Field crop: tomato
Growth stage: 1
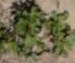
Species: portulaca